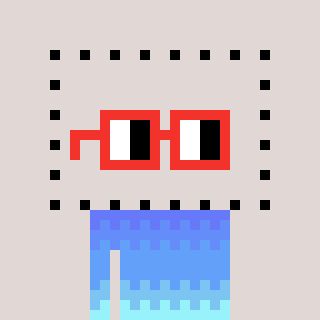
a pixel art character with square red glasses, a void-shaped head and a peachy-colored body on a warm background